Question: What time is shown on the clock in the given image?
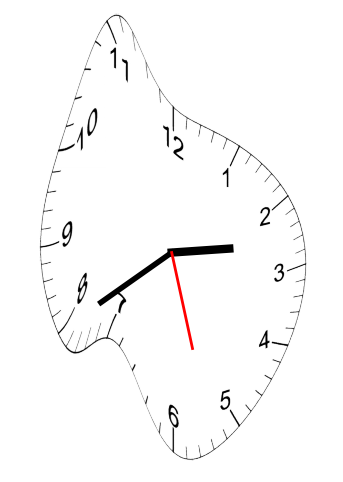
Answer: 02:39:27